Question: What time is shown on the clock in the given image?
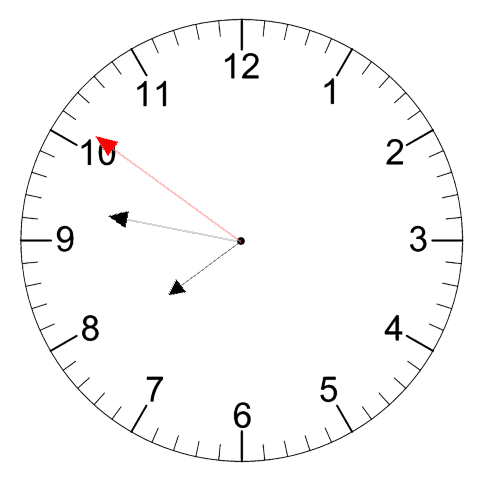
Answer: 07:46:51